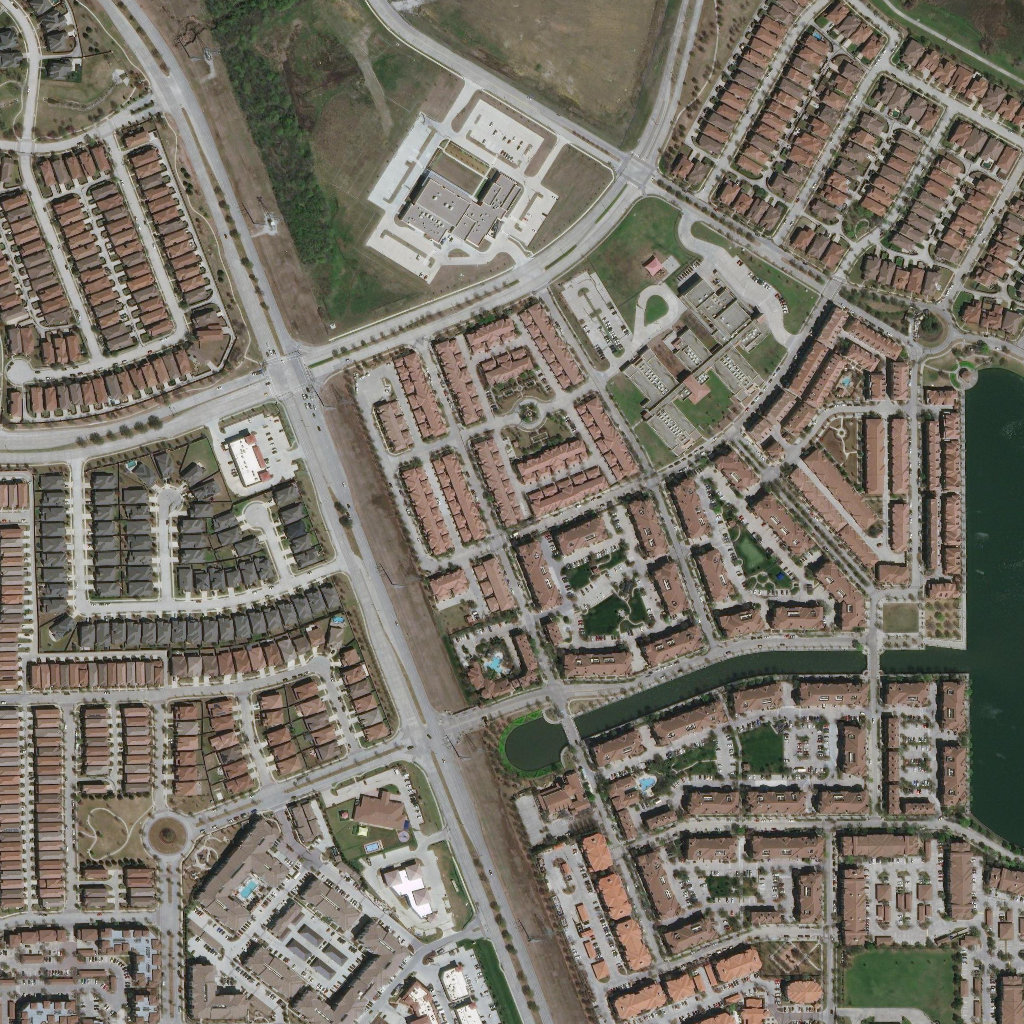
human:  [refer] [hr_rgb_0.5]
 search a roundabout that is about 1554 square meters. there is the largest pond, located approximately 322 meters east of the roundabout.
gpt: <box>[[13, 79, 18, 83, 0]]</box>

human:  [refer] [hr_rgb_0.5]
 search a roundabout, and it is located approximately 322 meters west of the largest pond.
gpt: <box>[[13, 79, 18, 84, 0]]</box>